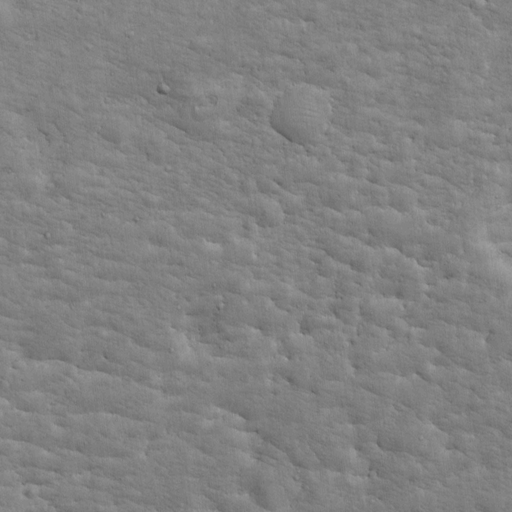
Classes present: Background